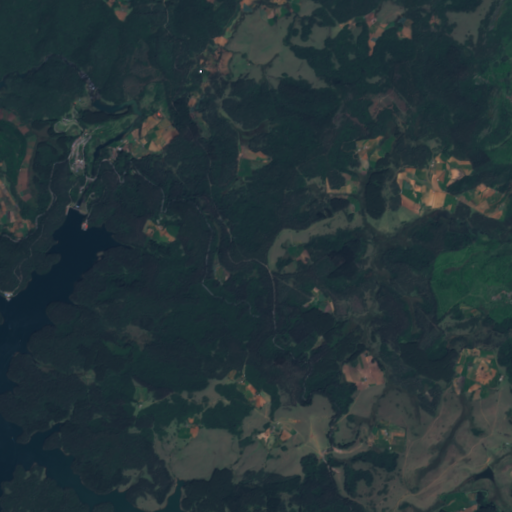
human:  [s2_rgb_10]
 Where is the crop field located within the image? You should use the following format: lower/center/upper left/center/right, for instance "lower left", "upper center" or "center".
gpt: The crop field is located in the lower right of the image.
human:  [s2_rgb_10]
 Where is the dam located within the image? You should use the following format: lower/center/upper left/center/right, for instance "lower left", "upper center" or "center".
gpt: The dam is located in the center left of the image.
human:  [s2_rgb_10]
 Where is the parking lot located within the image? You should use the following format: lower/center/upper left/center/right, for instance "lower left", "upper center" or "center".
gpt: There is no parking lot in the image.